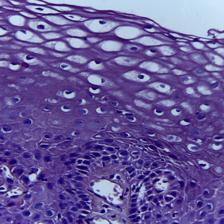
Diagnosis: OSCC